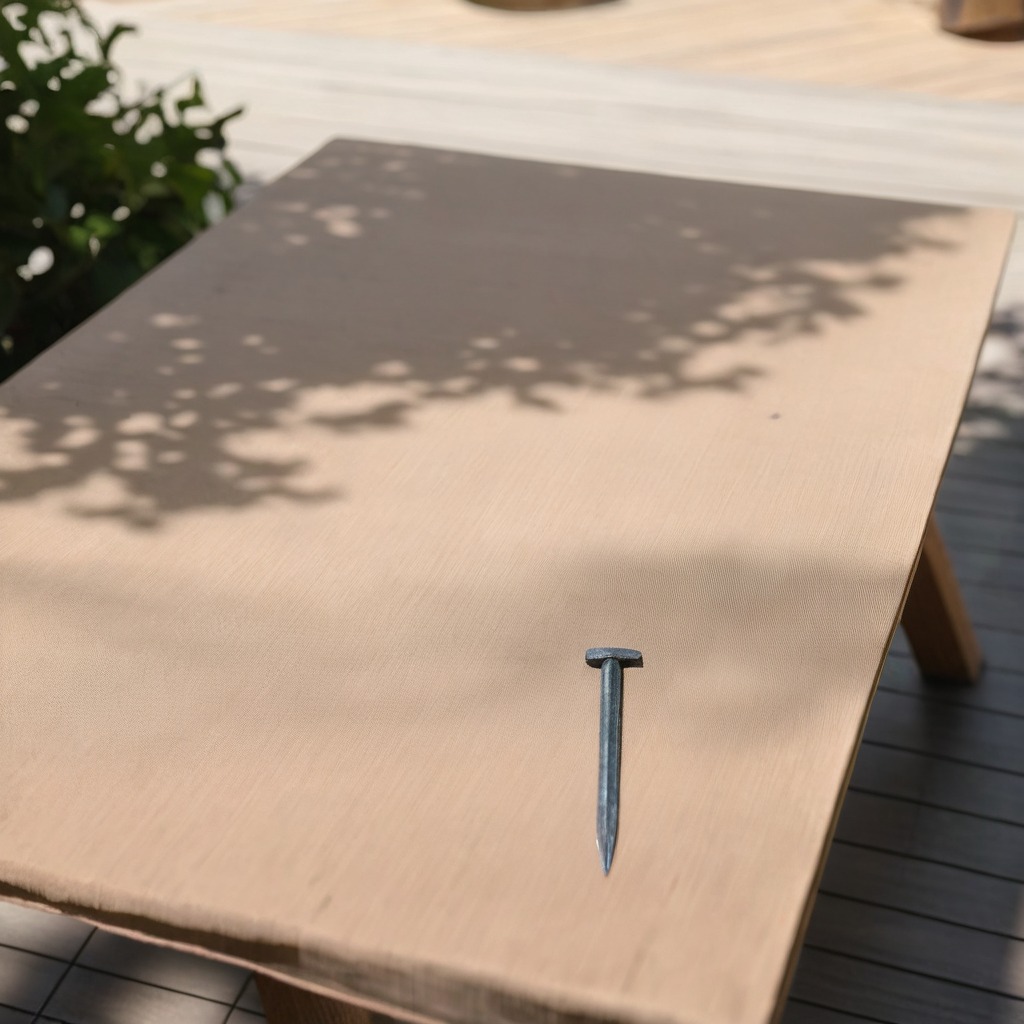
A iron nail lies on the wooden table.